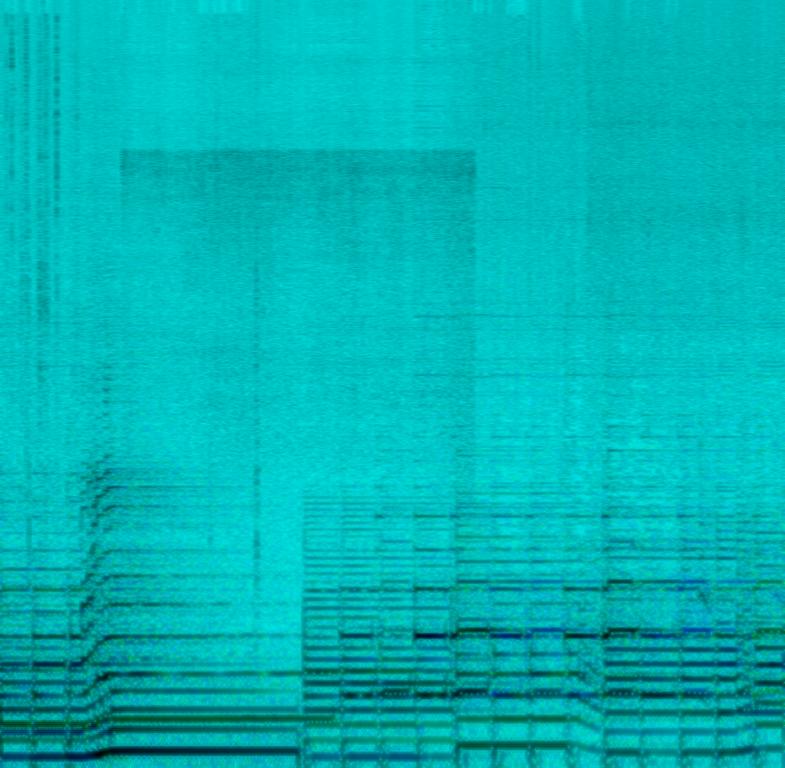
The low quality recording features a high pitched, sped up audio playing in the background, followed by arpeggiated electric guitar melody and smooth bass guitar. Even though the sped up audio sounds weird, the guitar melodies are emotional.